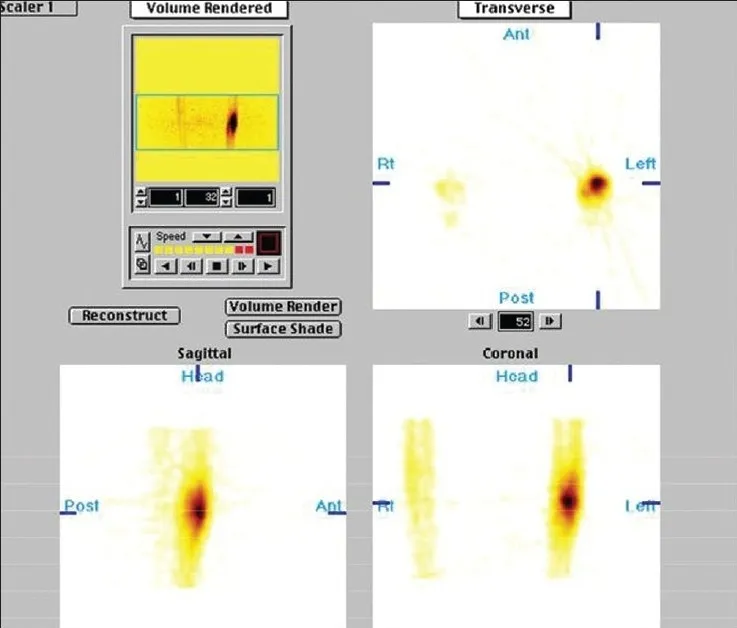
SPECT showing central active nidus with decremental activity toward the periphery, typical of an osteoid osteoma.
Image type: radiology (spect)